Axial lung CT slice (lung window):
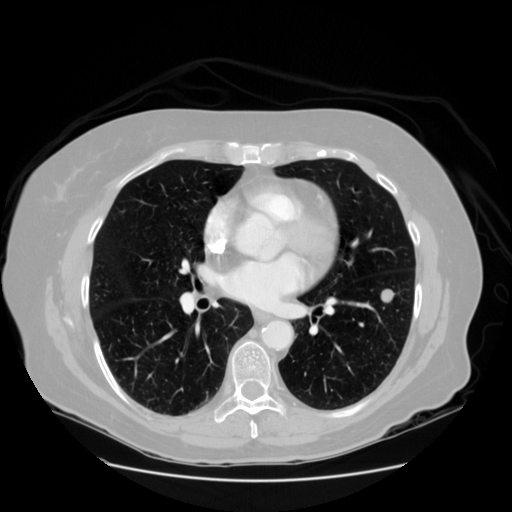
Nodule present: yes
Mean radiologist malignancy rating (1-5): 3.5